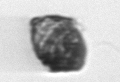
Label: Kryptoperidinium_triquetrum